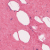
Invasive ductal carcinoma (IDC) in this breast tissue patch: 0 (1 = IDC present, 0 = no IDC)